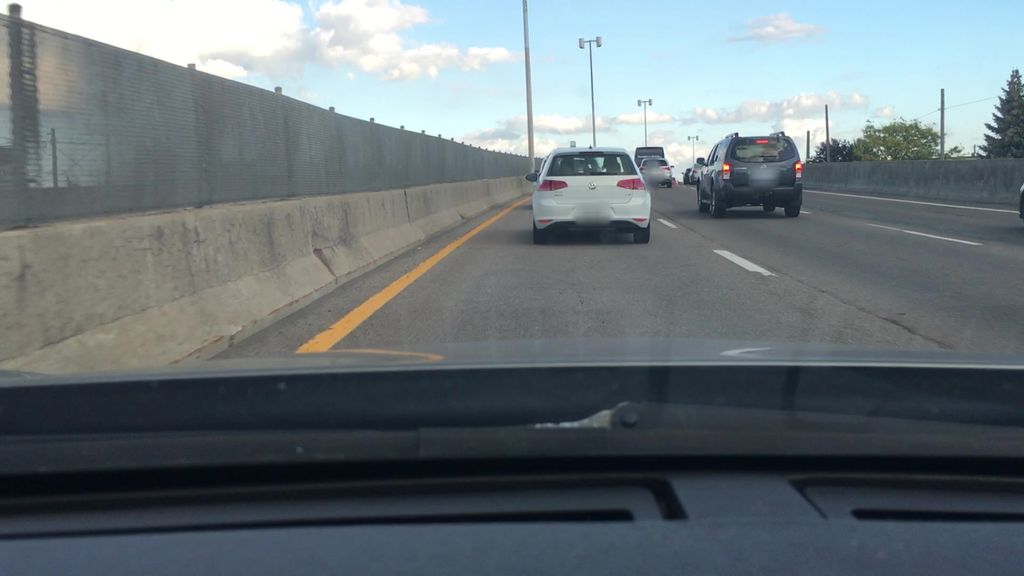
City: montreal